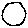
Label: circle